Interaction volume radius: 5 \u00c5
Interaction volume height: 10 \u00c5
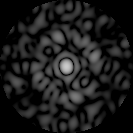
Disorder parameter: 0.855